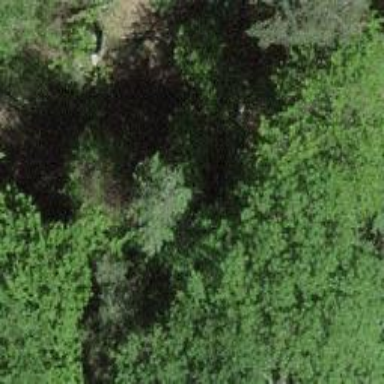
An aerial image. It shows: Natural monument tree with broadleaved deciduous leaves.